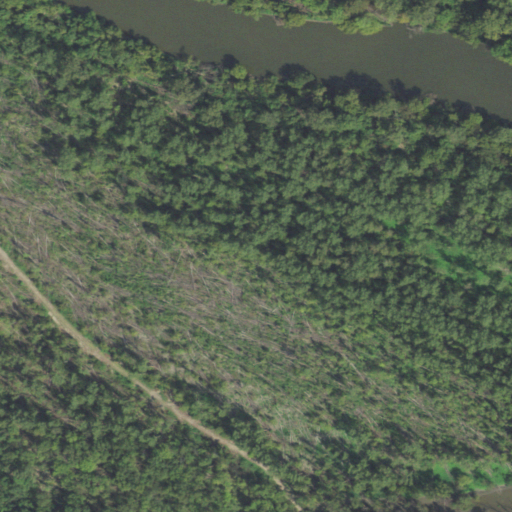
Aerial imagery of island in Illinois named Little Island containing woody wetlands, open water, and herbaceous wetlands